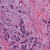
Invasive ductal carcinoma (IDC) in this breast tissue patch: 1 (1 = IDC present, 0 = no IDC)